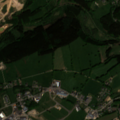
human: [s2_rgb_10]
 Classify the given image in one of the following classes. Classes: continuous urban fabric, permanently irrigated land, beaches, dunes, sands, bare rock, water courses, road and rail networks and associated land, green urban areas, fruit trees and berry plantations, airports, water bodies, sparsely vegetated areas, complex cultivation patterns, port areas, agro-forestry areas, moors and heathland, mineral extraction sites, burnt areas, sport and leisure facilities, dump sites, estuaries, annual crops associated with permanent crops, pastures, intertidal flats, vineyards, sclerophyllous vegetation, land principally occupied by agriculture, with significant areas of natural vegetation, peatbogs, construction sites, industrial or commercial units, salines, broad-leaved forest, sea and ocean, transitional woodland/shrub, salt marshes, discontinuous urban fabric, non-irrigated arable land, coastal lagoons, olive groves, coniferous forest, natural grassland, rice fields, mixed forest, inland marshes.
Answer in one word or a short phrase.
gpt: discontinuous urban fabric, mineral extraction sites, pastures, land principally occupied by agriculture, with significant areas of natural vegetation, mixed forest